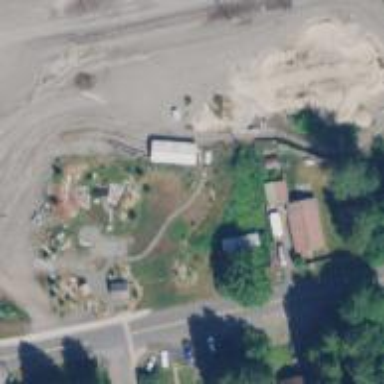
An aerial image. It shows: Miniature railway situated in yard.